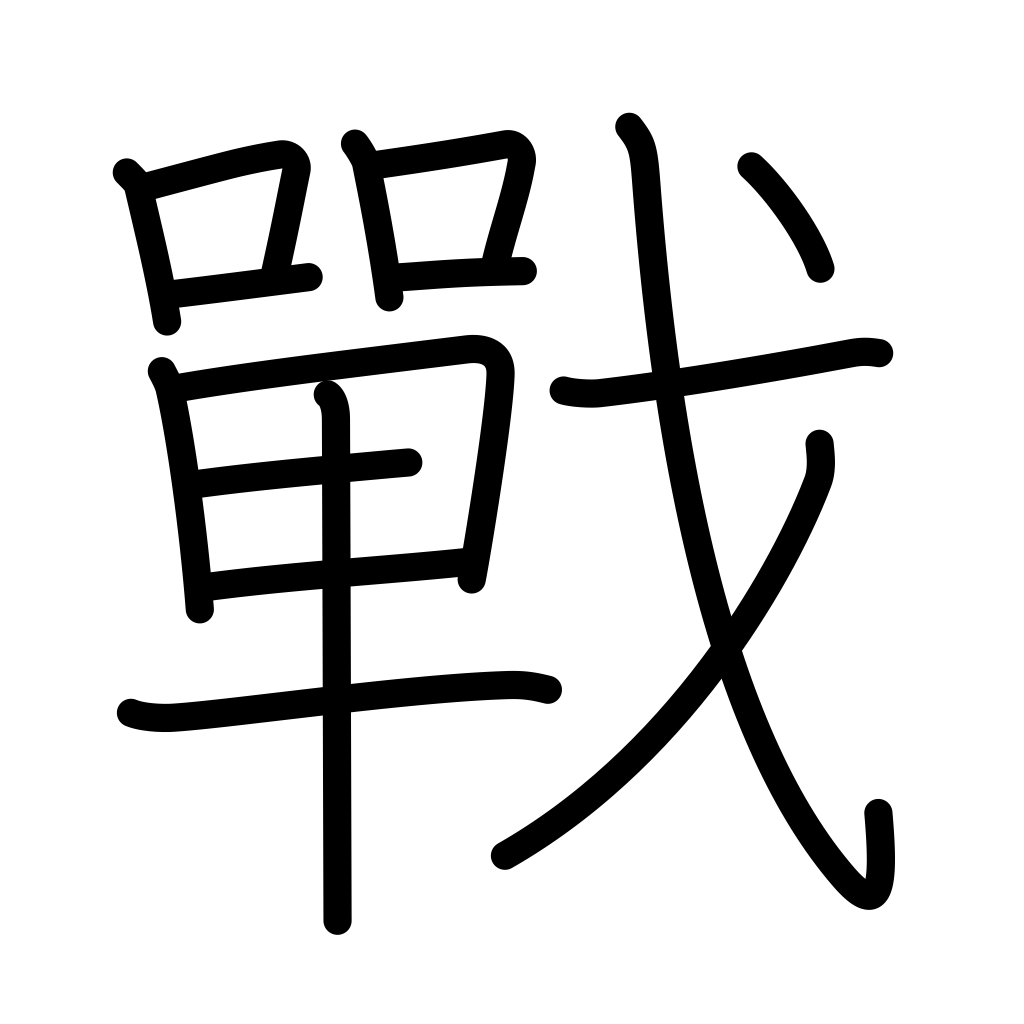
Meaning: war, fighting, battle